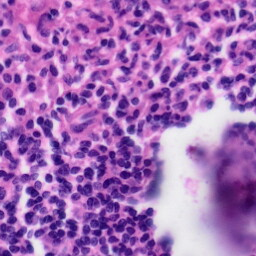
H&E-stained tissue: Tonsil